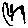
Label: hexagon